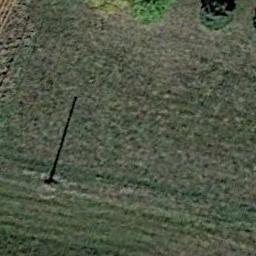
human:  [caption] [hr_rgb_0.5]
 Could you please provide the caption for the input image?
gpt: The meadow is dense but uneven .

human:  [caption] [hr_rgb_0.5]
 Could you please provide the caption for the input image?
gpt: There is a street lamp in a green lawn .

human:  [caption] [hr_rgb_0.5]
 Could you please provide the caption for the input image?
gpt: There are two bare fields on the grass .

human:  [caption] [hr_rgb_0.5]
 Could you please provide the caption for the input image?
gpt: This meadow has sparse grasses and some trees .

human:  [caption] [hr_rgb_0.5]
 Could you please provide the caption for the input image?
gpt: A dense meadow with many green grass .